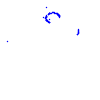
Particle: kaon